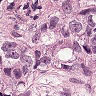
Metastatic tissue present: yes